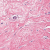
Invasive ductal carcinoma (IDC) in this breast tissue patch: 0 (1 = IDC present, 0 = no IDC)